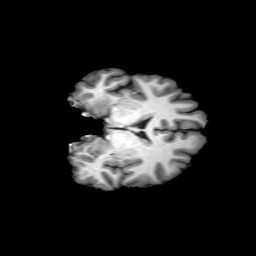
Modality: T1w
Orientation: coronal
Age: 44
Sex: female
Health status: healthy